The plot is a signal-to-image rendering of a rotating shaft's vibration measurement. Classify the rotor condition as one of: normal, misalignment, unbalance, looseness.
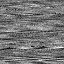
Answer: unbalance